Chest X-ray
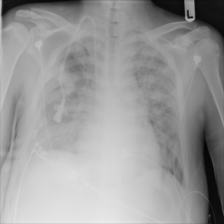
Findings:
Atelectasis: negative
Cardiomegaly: negative
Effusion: negative
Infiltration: positive
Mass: negative
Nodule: negative
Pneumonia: negative
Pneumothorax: negative
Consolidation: negative
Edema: positive
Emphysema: negative
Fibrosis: negative
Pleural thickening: negative
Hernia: negative